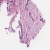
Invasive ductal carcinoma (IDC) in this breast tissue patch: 0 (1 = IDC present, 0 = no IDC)